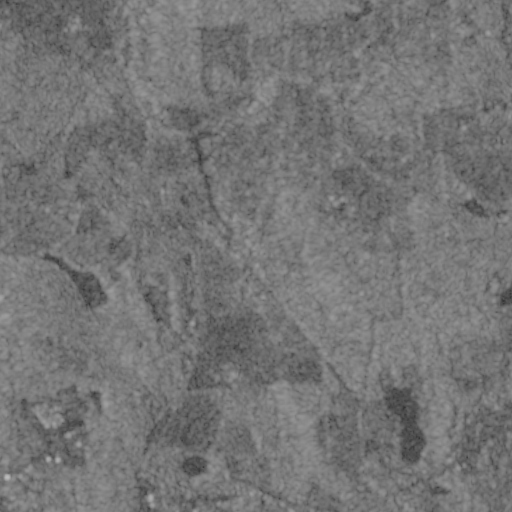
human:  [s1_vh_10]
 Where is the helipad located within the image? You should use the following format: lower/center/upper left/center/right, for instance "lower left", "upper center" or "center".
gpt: The helipad is located in the lower left of the image.
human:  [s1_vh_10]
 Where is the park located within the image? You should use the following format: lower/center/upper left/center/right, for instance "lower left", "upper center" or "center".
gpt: The park is located in the lower left of the image.
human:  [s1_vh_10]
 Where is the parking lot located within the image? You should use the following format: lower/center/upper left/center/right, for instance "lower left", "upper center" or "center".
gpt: The parking lot is located in the lower left of the image.
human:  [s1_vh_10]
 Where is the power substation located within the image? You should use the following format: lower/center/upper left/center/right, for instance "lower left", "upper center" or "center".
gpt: The power substation is located in the center of the image.
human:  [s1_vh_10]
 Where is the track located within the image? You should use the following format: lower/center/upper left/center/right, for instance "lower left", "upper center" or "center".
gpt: The track is located in the lower left of the image.
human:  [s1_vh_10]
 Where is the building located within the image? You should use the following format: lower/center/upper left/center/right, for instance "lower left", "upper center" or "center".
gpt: The building is located in the lower left of the image.
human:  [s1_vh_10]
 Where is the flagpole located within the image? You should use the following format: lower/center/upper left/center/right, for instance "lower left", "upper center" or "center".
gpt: The flagpole is located in the lower left of the image.
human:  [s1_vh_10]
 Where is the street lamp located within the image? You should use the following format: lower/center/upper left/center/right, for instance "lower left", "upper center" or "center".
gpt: The street lamp is located in the lower left of the image.
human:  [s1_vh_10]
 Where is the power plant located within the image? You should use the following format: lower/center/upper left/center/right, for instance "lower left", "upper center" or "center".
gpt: There is no power plant in the image.

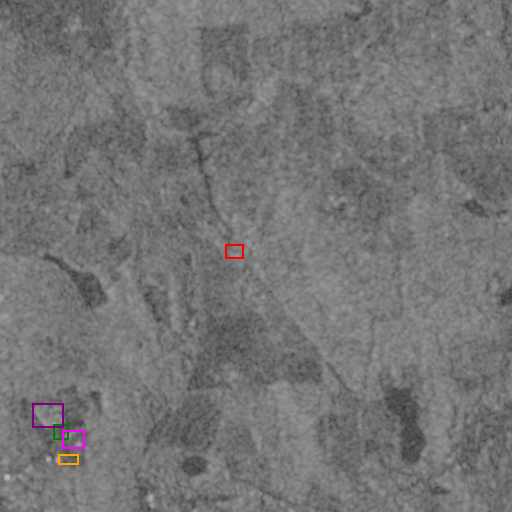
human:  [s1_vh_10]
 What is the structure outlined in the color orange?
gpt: The structure outlined in orange is a park.
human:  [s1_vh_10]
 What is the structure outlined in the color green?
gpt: The structure outlined in green is a parking lot.
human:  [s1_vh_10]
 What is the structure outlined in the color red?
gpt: The structure outlined in red is a power substation.
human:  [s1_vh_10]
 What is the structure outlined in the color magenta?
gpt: The structure outlined in magenta is a track.
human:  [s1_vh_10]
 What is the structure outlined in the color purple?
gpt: The structure outlined in purple is a building.
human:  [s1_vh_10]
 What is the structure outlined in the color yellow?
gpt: There is no yellow outline.